Question: I'm working on a IBM iseries v6r1m0 system.
I'm trying to execute a very simple query :
'''
select * from XG.ART where DOS = 998 and (DES like 'ALB%' or DESABR like 'ALB%')
'''
The columns are:
'''
DOS -> numeric (3,0)
DES -> Graphic(80) CCSID 1200
DESABR -> Garphic(25) CCSID 1200
'''
I get :
'''
SQL State : 58004
SQL Code : -901
Message : [SQL0901] SQL System error.
Cause . . . . . : An SQL system error has occurred. The current SQL statement cannot be completed successfully. The error will not prevent other SQL statements from being processed. Previous messages may indicate that there is a problem with the SQL statement and SQL did not correctly diagnose the error. The previous message identifier was CPF4204. Internal error type 3107 has occurred. If precompiling, processing will not continue beyond this statement.
Recovery . . . : See the previous messages to determine if there is a problem with the SQL statement. To view the messages, use the DSPJOBLOG command if running interactively, or the WRKJOB command to view the output of a precompile. An application program receiving this return code may attempt further SQL statements. Correct any errors and try the request again.
'''
If I change DES into REF (graphic(25)), it works...
EDIT :
I run some tests this afternoon, and it is very strange :
Just after the creation of the table/indexes, I have no errors.
- - -
The index is :
'''
create index XG.GTFAT_ART_B on XG.ART(
DOS,
DESABR,
ART_ID
)
'''
Edit 2 :
Here is the job log (sorry, it is in French...)

It sais :
'''
Function error X'1720' in machine instruction. Internal snapshot ID <PHONE>
Foo file created in library QTEMP.
*** stuff with the printer
DBOP *** FAILED open. Exception from call to SLIC$
Internal error in the query processor file
Sql system error
'''
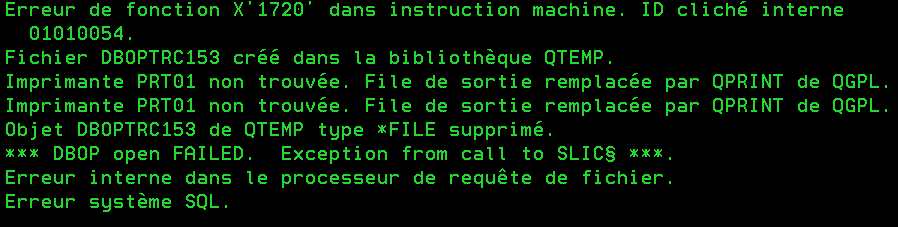
Answer: I finally contacted IBM.
It was an old bug from v5.
I have installed the latest PTF, and now, it works.